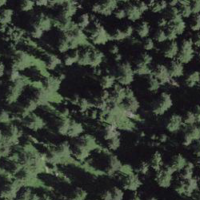
EUNIS habitat code: 43
Species observed at this site:
Dactylorhiza maculata
Cirsium erisithales